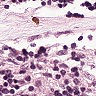
Metastatic tissue present: no